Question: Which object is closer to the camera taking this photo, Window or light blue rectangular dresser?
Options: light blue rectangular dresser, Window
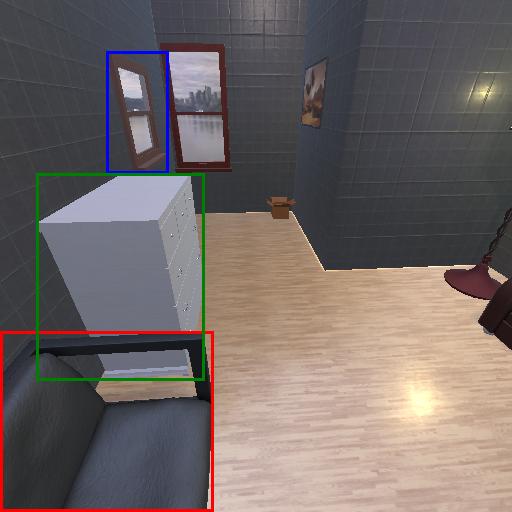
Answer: light blue rectangular dresser